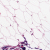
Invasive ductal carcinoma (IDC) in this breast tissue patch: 0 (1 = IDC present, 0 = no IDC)